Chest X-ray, PA view. Patient: 53 years old, sex M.
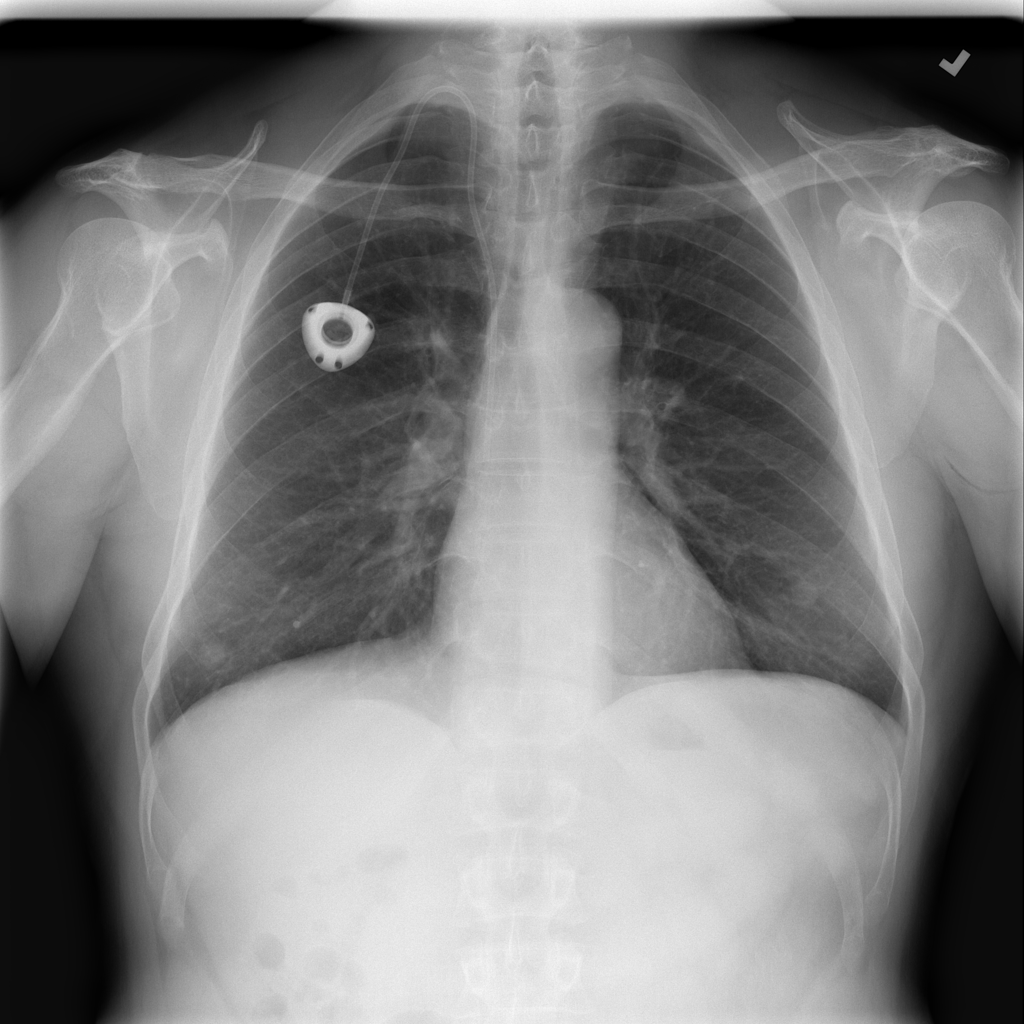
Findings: No Finding